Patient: sex M, age 44
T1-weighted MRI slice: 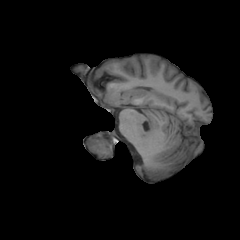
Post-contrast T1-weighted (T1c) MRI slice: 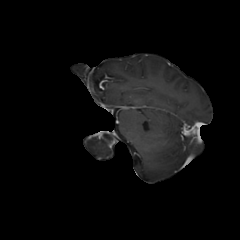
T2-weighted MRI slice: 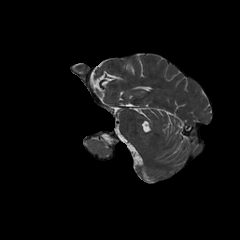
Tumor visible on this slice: no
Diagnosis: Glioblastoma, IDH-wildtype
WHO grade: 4